CT reconstruction: vmi40
Segmentation target: lesions
Patient: F, age 79
ISS stage: Stage 3
Metal implant: no
Axial slice:
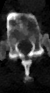
Sagittal slice:
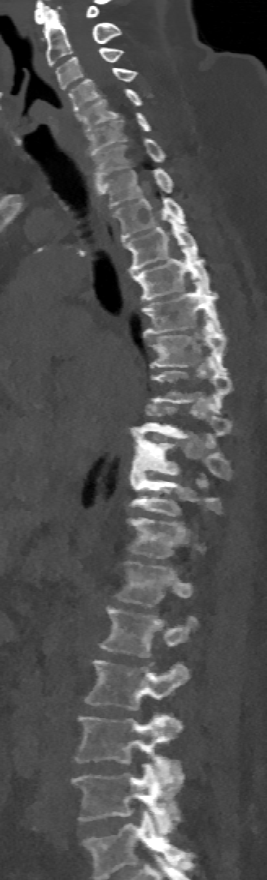